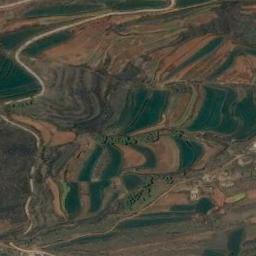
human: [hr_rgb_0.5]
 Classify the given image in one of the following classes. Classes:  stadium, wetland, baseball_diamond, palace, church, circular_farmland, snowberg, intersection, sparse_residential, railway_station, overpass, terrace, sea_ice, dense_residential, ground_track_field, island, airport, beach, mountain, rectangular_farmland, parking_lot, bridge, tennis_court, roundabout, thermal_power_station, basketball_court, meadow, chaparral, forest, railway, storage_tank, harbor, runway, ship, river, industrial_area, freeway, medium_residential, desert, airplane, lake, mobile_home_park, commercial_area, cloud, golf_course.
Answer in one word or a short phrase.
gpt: terrace